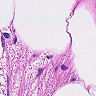
Metastatic tissue present: no